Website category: book
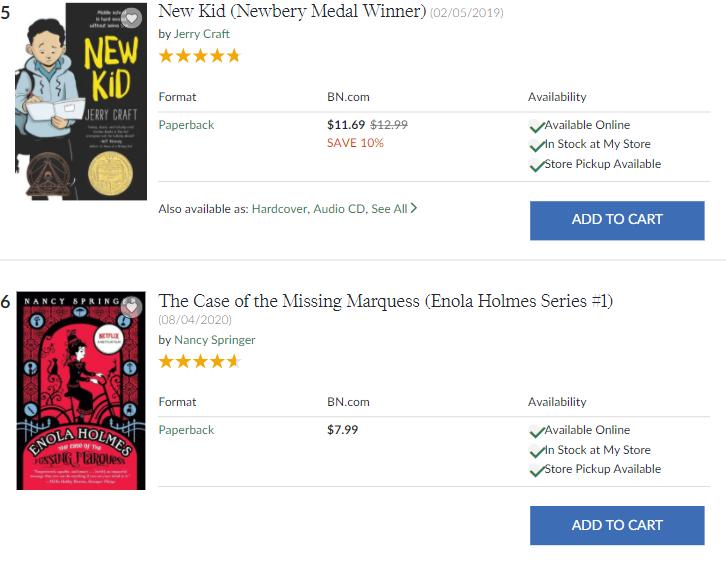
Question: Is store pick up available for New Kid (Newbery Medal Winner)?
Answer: yes

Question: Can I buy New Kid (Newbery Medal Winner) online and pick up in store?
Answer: yes